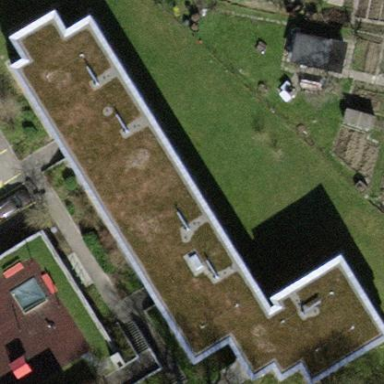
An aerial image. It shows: View of apartment building.